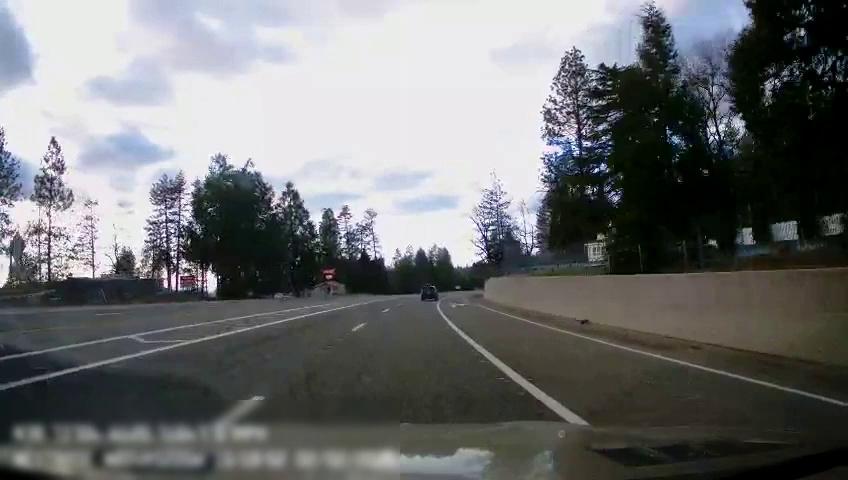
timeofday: Day
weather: Cloudy
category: Drivable Space
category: Vehicles | SUV
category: Lanes | Opposite Lane
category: Lanes | Alternate Lane
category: Lanes | Alternate Lane
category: Lanes | Current Lane
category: Lanes | Alternate Lane
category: Lanes | Alternate Lane